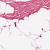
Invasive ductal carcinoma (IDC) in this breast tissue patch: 0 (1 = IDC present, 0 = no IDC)